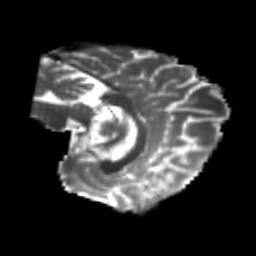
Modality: T2w
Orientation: sagittal
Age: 20
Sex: male
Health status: healthy
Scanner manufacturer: philips
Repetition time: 7.387 s
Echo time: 0.08599 s